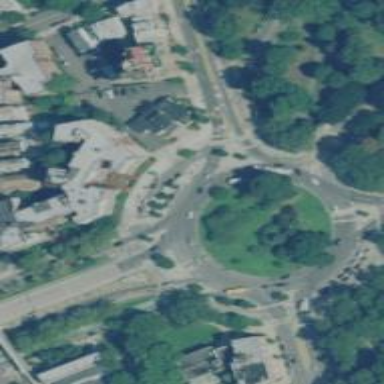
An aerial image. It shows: Circular junction on secondary road.